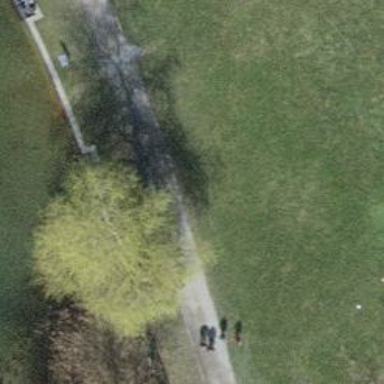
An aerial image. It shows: Bench.